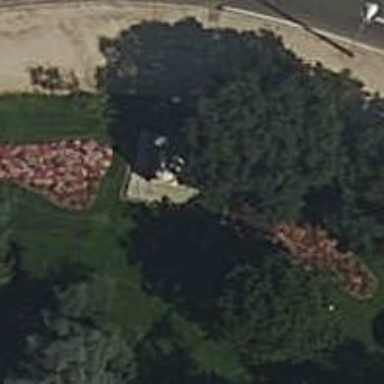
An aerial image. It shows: Historic memorial featuring statue.